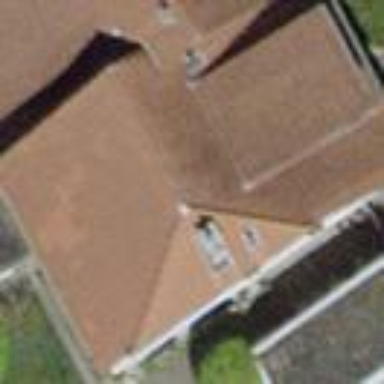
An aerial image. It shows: Terrace building.